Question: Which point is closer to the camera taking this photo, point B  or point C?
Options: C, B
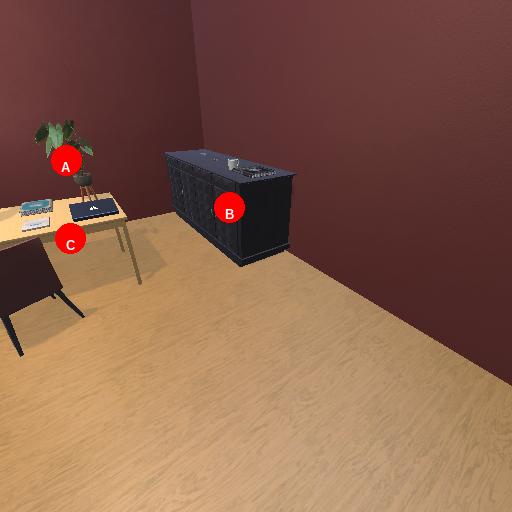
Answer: C